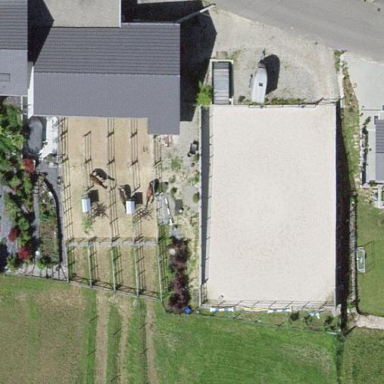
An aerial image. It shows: Equestrian pitch for leisure land sports.